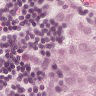
Metastatic tissue present: yes